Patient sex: M
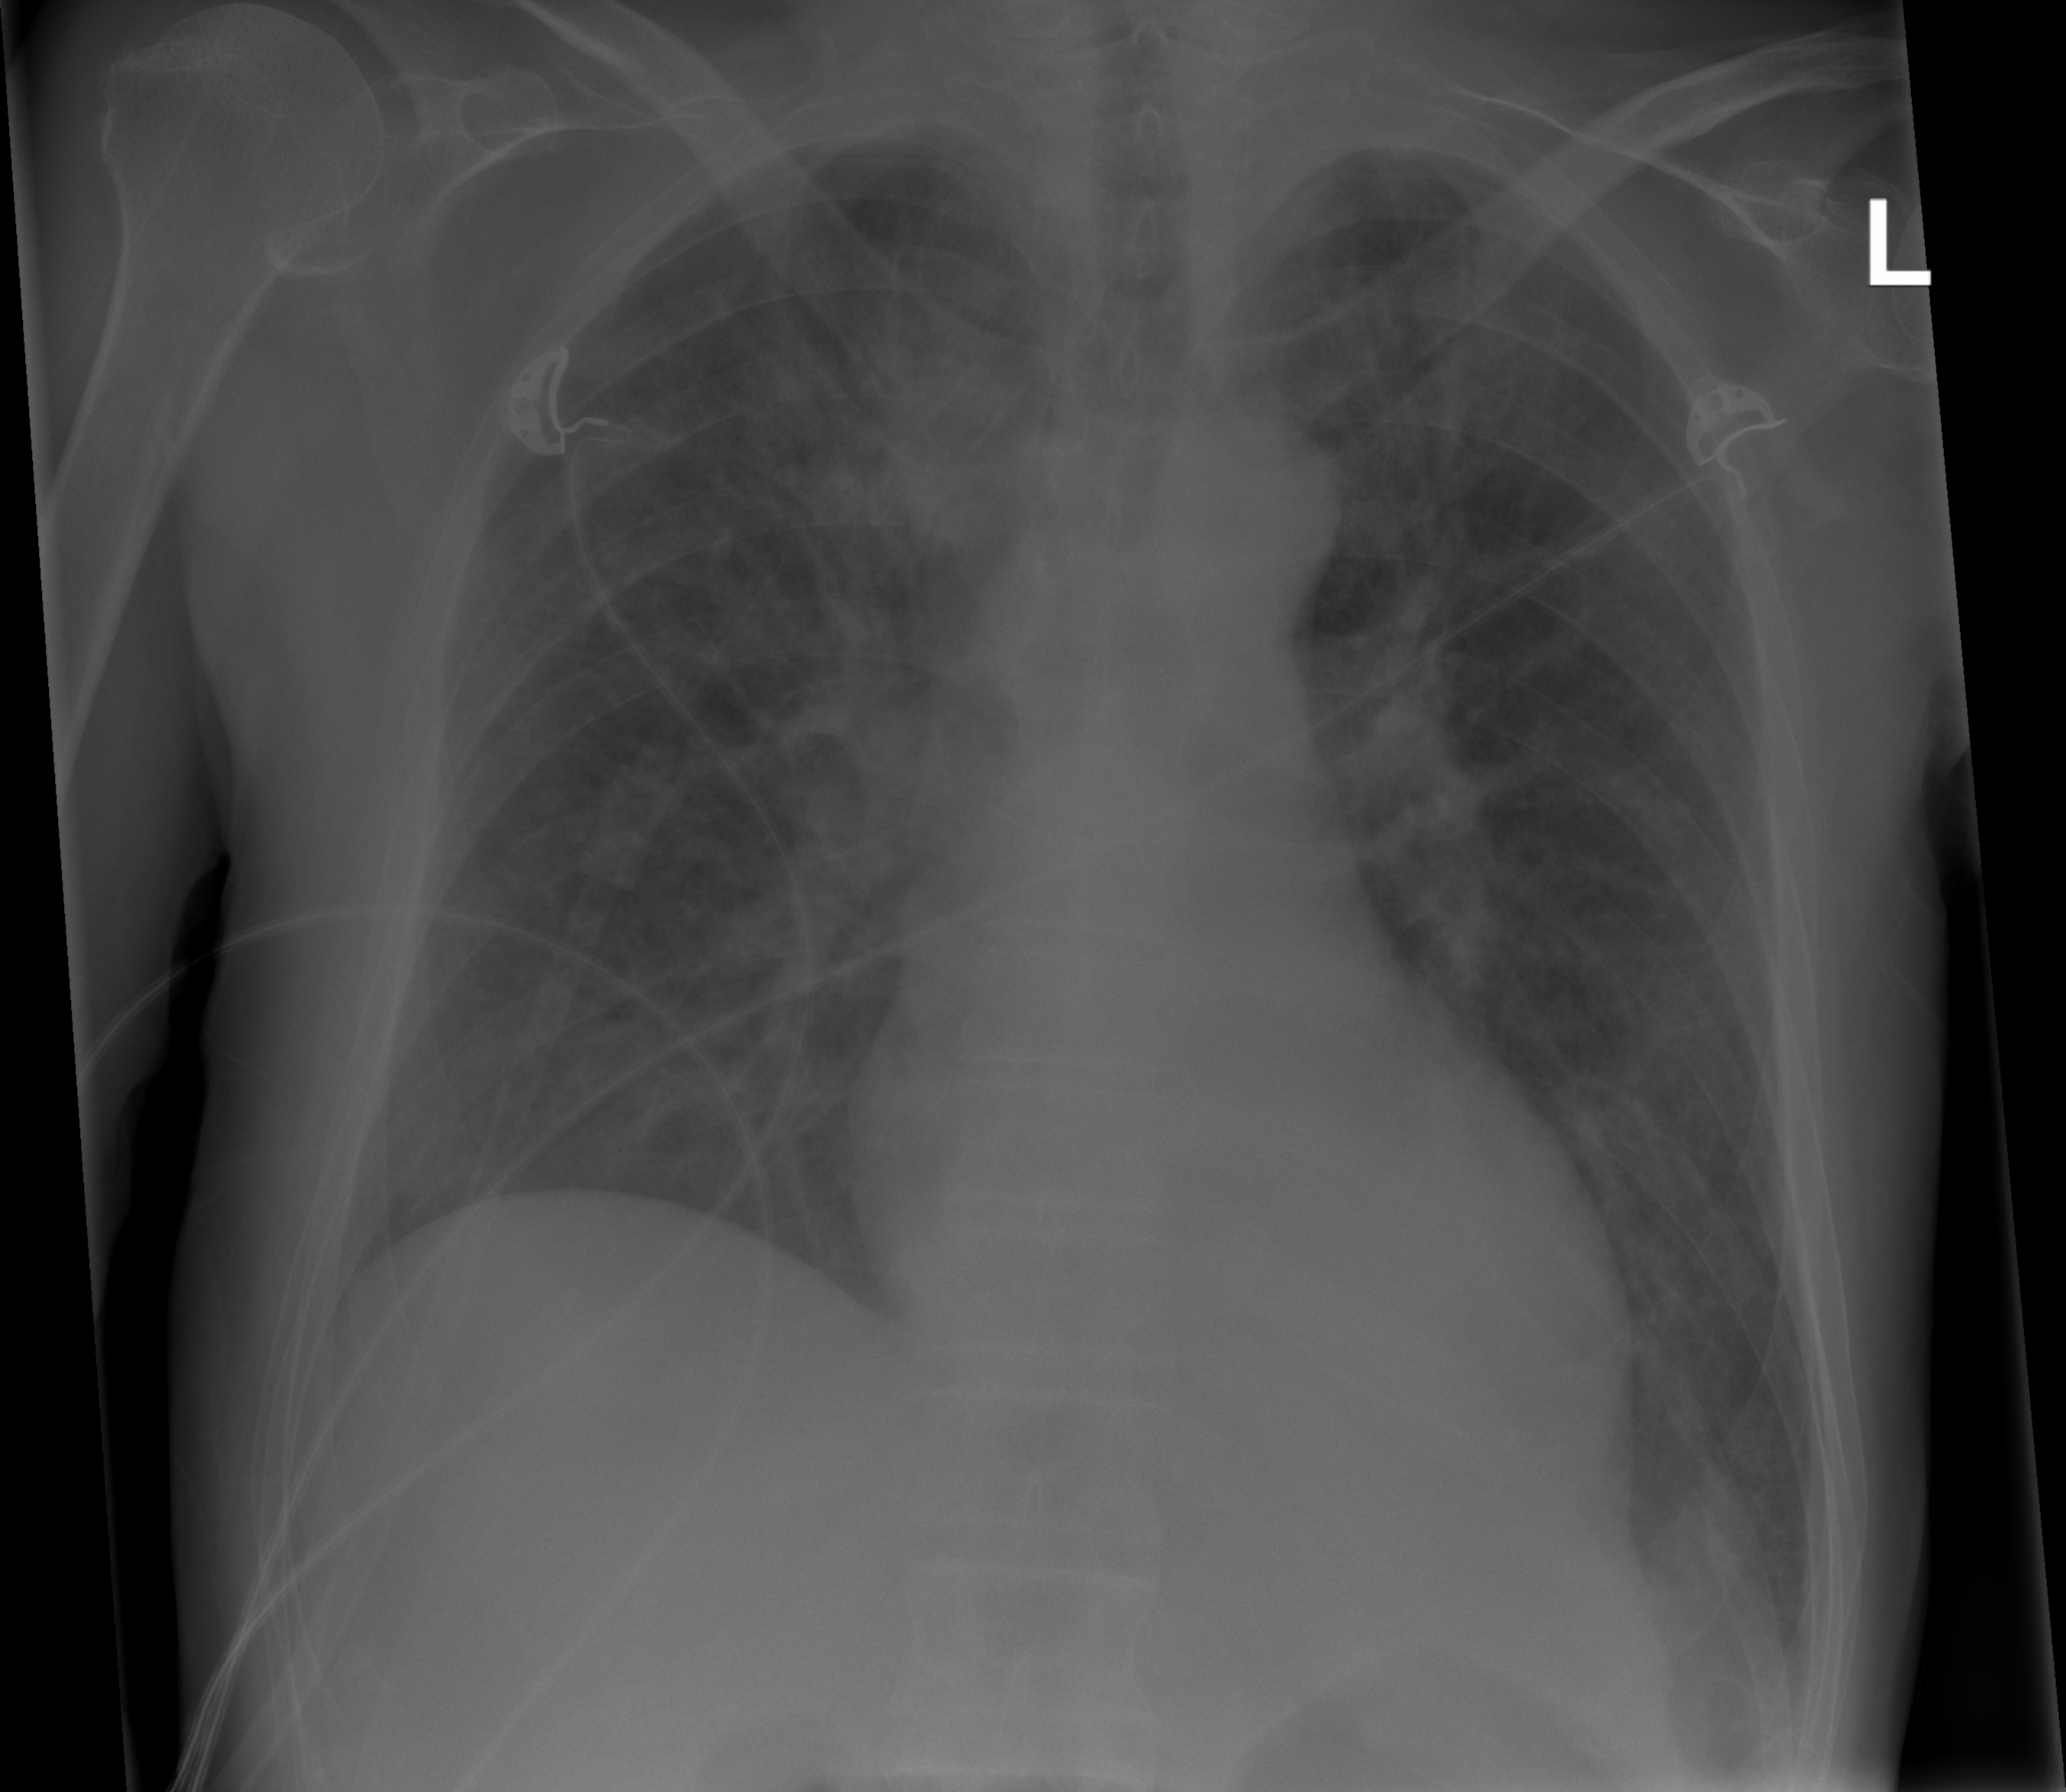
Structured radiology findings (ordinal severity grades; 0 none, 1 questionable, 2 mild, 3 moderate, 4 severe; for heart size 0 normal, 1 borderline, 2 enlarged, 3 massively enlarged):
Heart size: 0
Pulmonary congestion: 0
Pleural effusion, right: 0
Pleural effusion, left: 2
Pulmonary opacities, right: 0
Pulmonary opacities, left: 0
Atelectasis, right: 0
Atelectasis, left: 0